Question: I've been searching for a similar solution on how to design a custom MKAnnotationView like this one.

I'v subclassed the MKAnnotation and i was able to add an image named F.png
the F.png is a frame image as showed in the picture.
what i want is to add an inner image. (colored Blue in the picture i draw)
'''
- (MKAnnotationView *)mapView:(MKMapView *)theMapView viewForAnnotation:(id <MKAnnotation>)annotation
{
if ([annotation isKindOfClass:[MKUserLocation class]])
return nil;
static NSString* AnnotationIdentifier = @"AnnotationIdentifier";
MKAnnotationView *annotationView = [mapView dequeueReusableAnnotationViewWithIdentifier:AnnotationIdentifier];
if(annotationView)
return annotationView;
else
{
MKAnnotationView *annotationView = [[MKAnnotationView alloc] initWithAnnotation:annotation reuseIdentifier:AnnotationIdentifier];
annotationView.canShowCallout = YES;
annotationView.image = [UIImage imageNamed:[NSString stringWithFormat:@"F.png"]];
UIButton* rightButton = [UIButton buttonWithType:UIButtonTypeDetailDisclosure];
[rightButton addTarget:self action:@selector(writeSomething:) forControlEvents:UIControlEventTouchUpInside];
[rightButton setTitle:annotation.title forState:UIControlStateNormal];
annotationView.rightCalloutAccessoryView = rightButton;
annotationView.canShowCallout = YES;
annotationView.draggable = NO;
return annotationView;
}
return nil;
}
'''
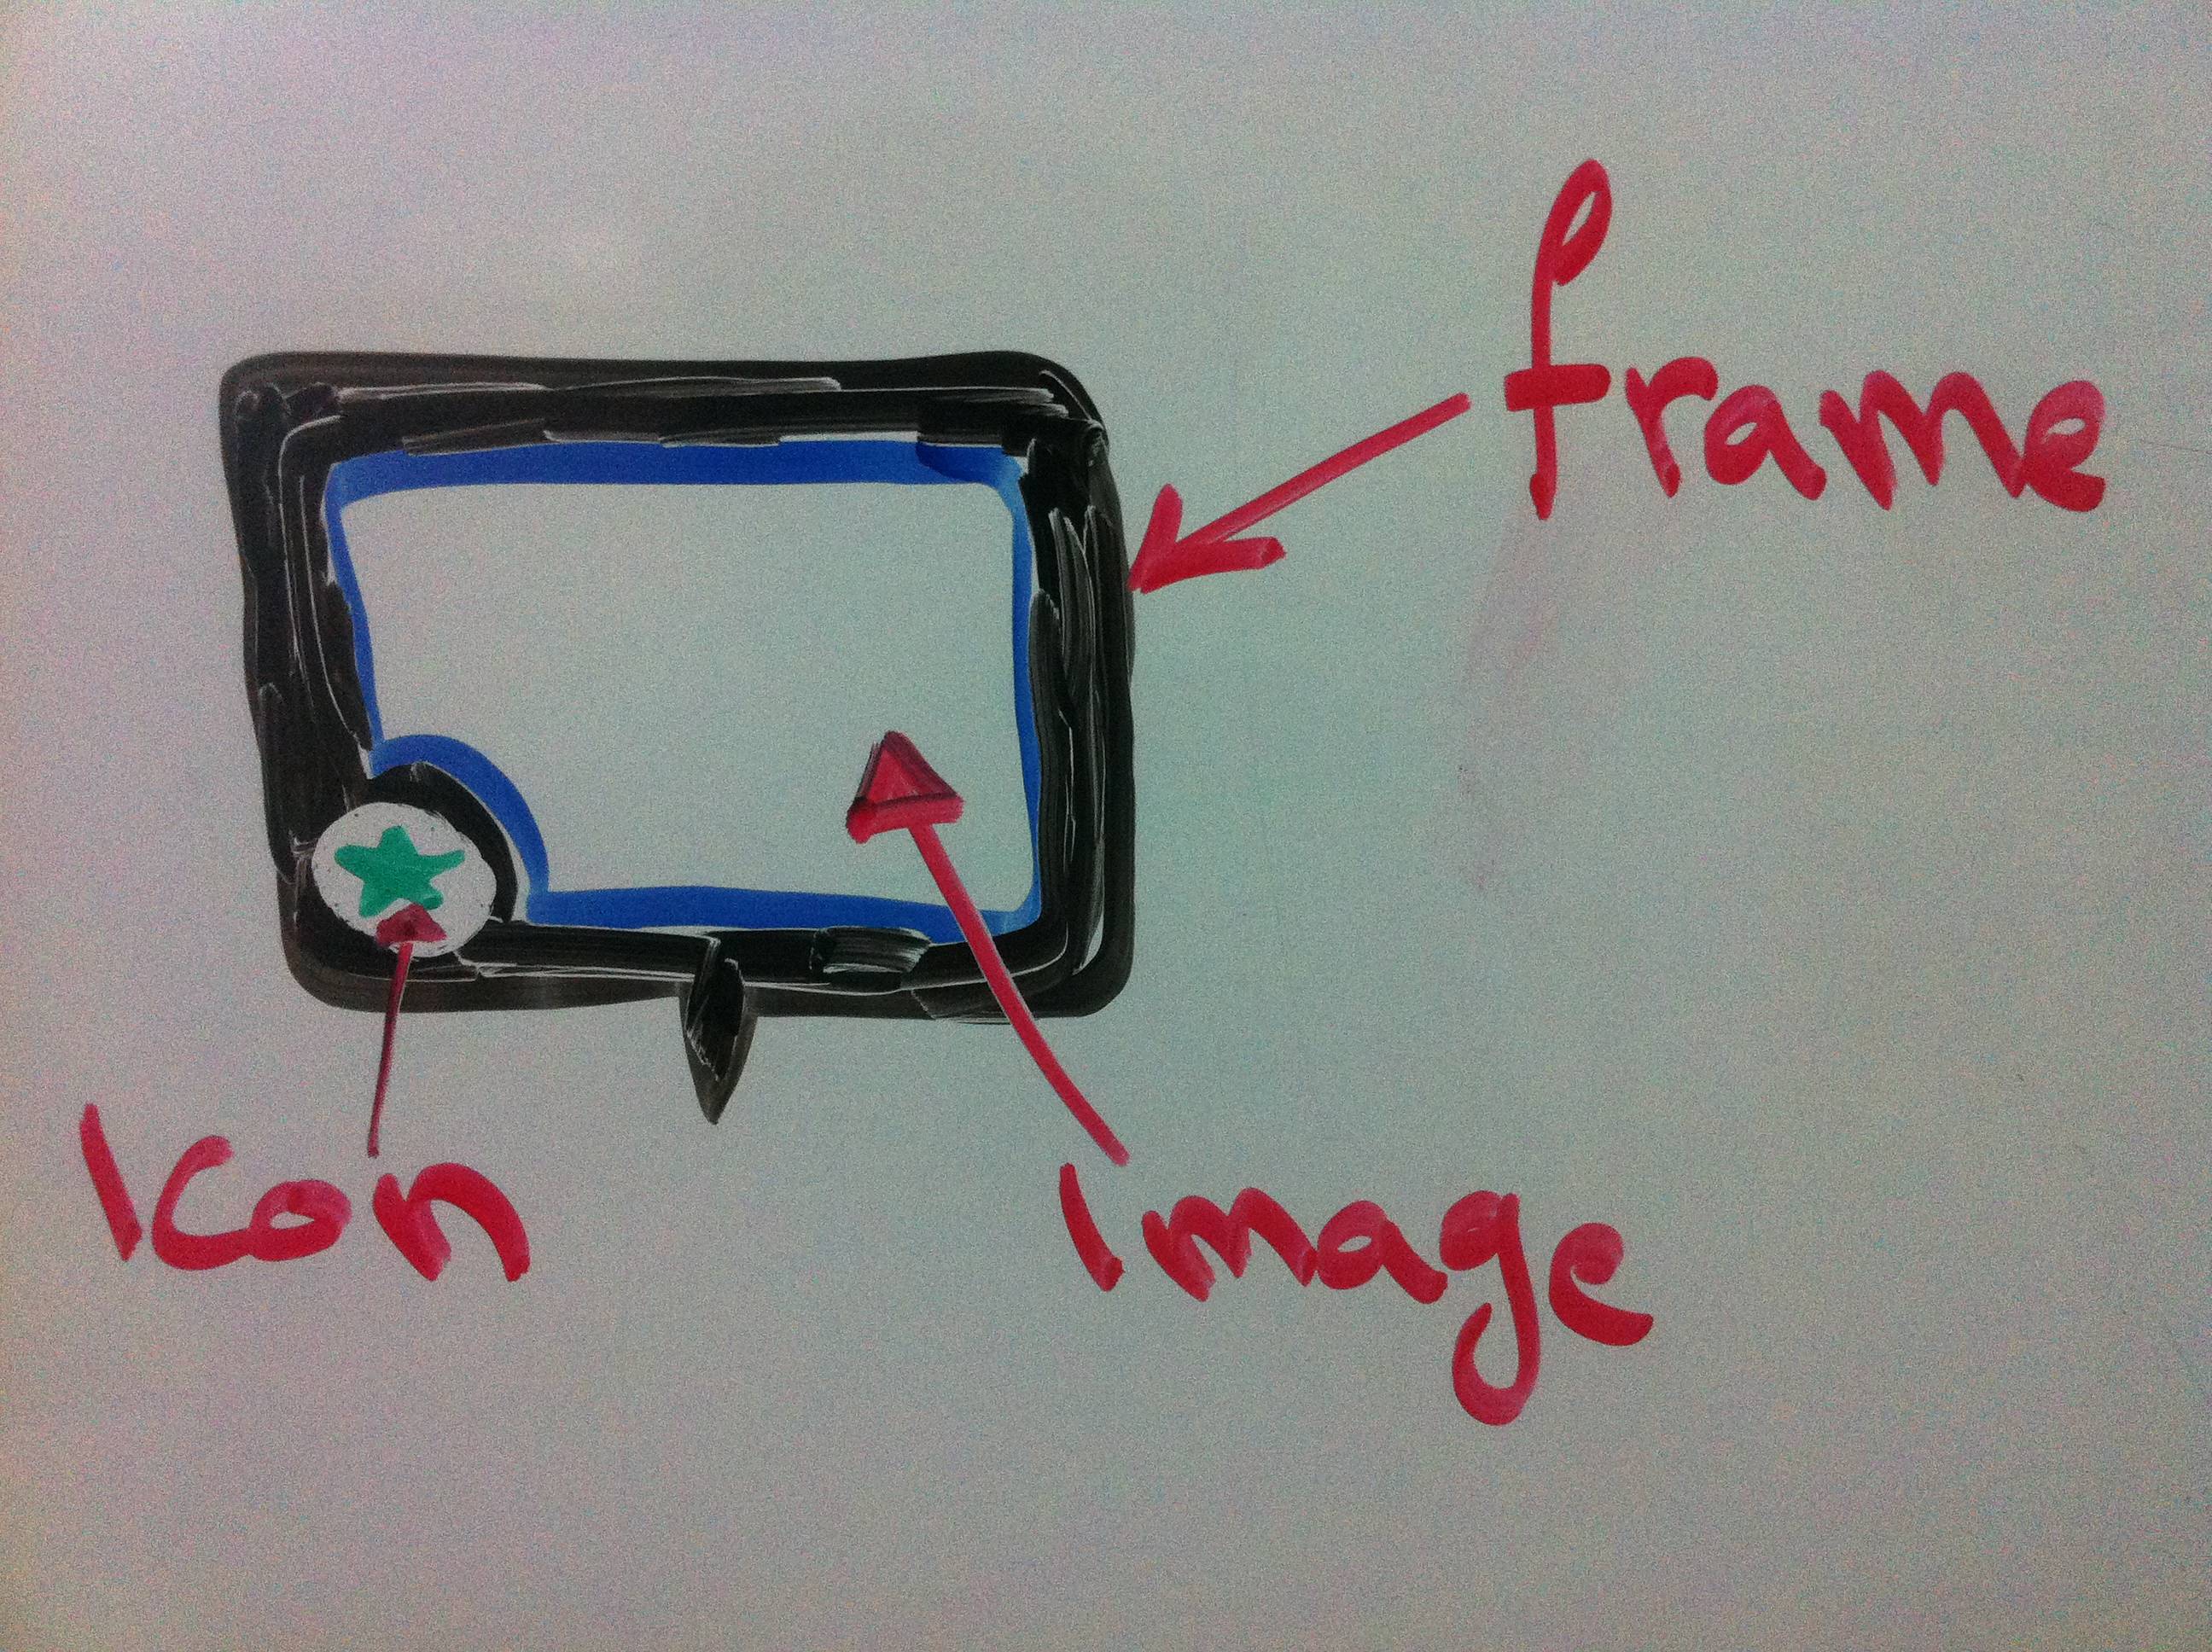
Answer: here in your code
'''
else
{
MKAnnotationView *annotationView = [[MKAnnotationView alloc] initWithAnnotation:annotation reuseIdentifier:AnnotationIdentifier];
annotationView.canShowCallout = YES;
//change here
annotationView.image = [UIImage imageNamed:[NSString stringWithFormat:@"F.png"]];
UIImage *frame = [UIImage imageNamed:[NSString stringWithFormat:@"F.png"];
UIImage *image = theImageInFrameInner;
UIGraphicsBeginImageContext(CGSizeMake(pin.size.width, pin.size.height));
[frame drawInRect:CGRectMake(0, 0, frame.size.width, frame.size.height)];
[image drawInRect:CGRectMake(2, 2, 60, 60)]; // the frame your inner image
//maybe you should draw the left bottom icon here,
//then set back the new image, done
annotationView.image = UIGraphicsGetImageFromCurrentImageContext();
UIGraphicsEndImageContext();
UIButton* rightButton = [UIButton buttonWithType:UIButtonTypeDetailDisclosure];
[rightButton addTarget:self action:@selector(writeSomething:) forControlEvents:UIControlEventTouchUpInside];
[rightButton setTitle:annotation.title forState:UIControlStateNormal];
annotationView.rightCalloutAccessoryView = rightButton;
annotationView.canShowCallout = YES;
annotationView.draggable = NO;
return annotationView;
}
'''